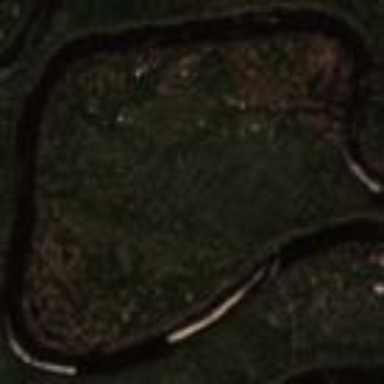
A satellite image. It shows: Oxbow water feature in nature.